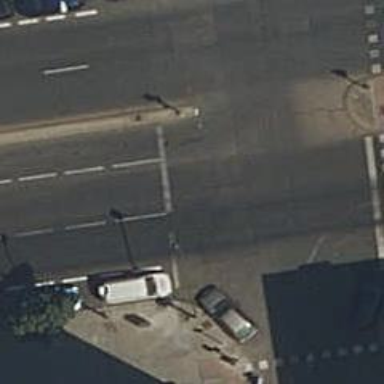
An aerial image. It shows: Road with traffic signals.